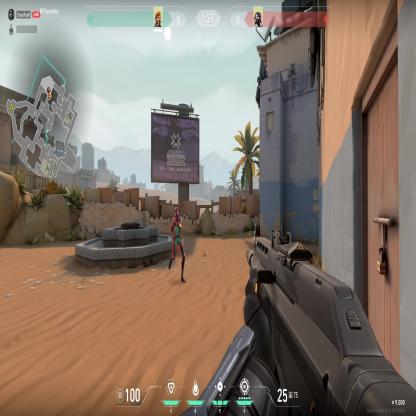
Label: enemy